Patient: sex F, age 59
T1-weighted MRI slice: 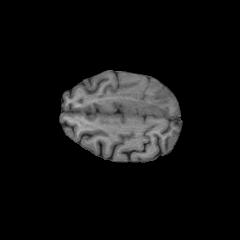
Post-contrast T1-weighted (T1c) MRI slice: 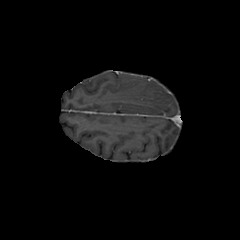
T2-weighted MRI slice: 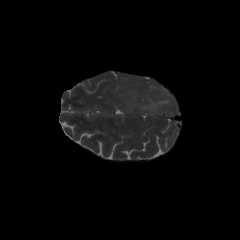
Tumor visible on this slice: yes
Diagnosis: Glioblastoma, IDH-wildtype
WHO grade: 4